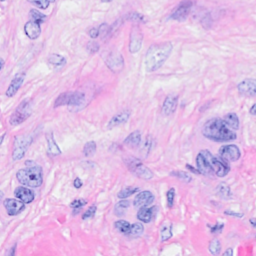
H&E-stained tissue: Breast